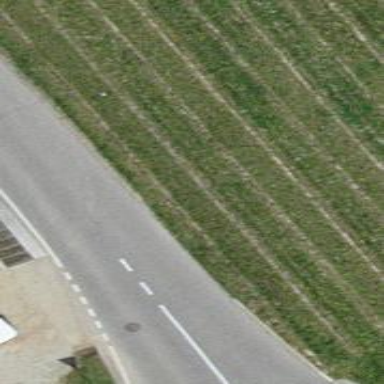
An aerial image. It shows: Bus stop along the road.